Question: Suppose I have the following awesome logo with some artistic text in it that can not be rendered with a WebFont downloaded font

Within the image the text baseline is 68% from the top / 32% from the bottom.
Now I'd like to align text of a HTML document, in which this image has been included into, with the baseline of the text in the image, which I know to be at a specific vertical ratio of the image height.
What CSS properties and which HTML '<div>' / '<span>' nesting structure do I need for this?
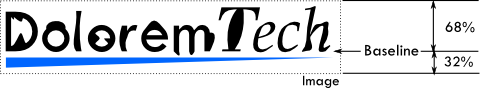
Answer: The best I could come up with is to use CSS3 transform with translateY. Something like this:
'''
img {
transfom:translateY(32%);
-webkit-transfom:translateY(32%);
}
'''
Working example in this fiddle: <URL>